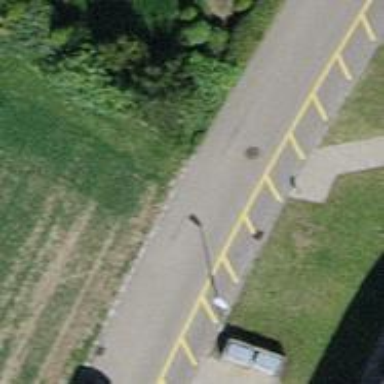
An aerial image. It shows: Smooth asphalt road in residential area.